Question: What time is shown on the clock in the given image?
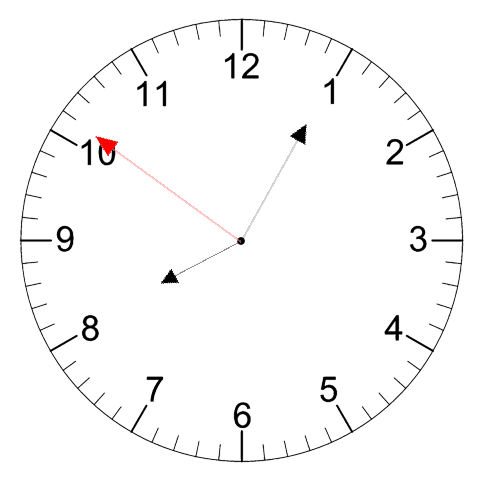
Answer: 08:04:51